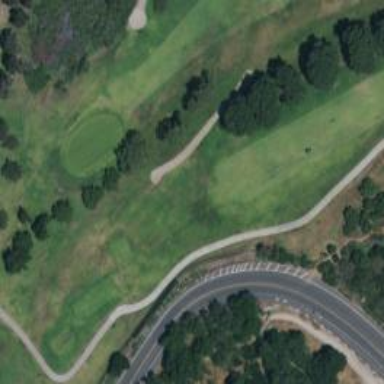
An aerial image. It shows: Service road used as golf cart path.